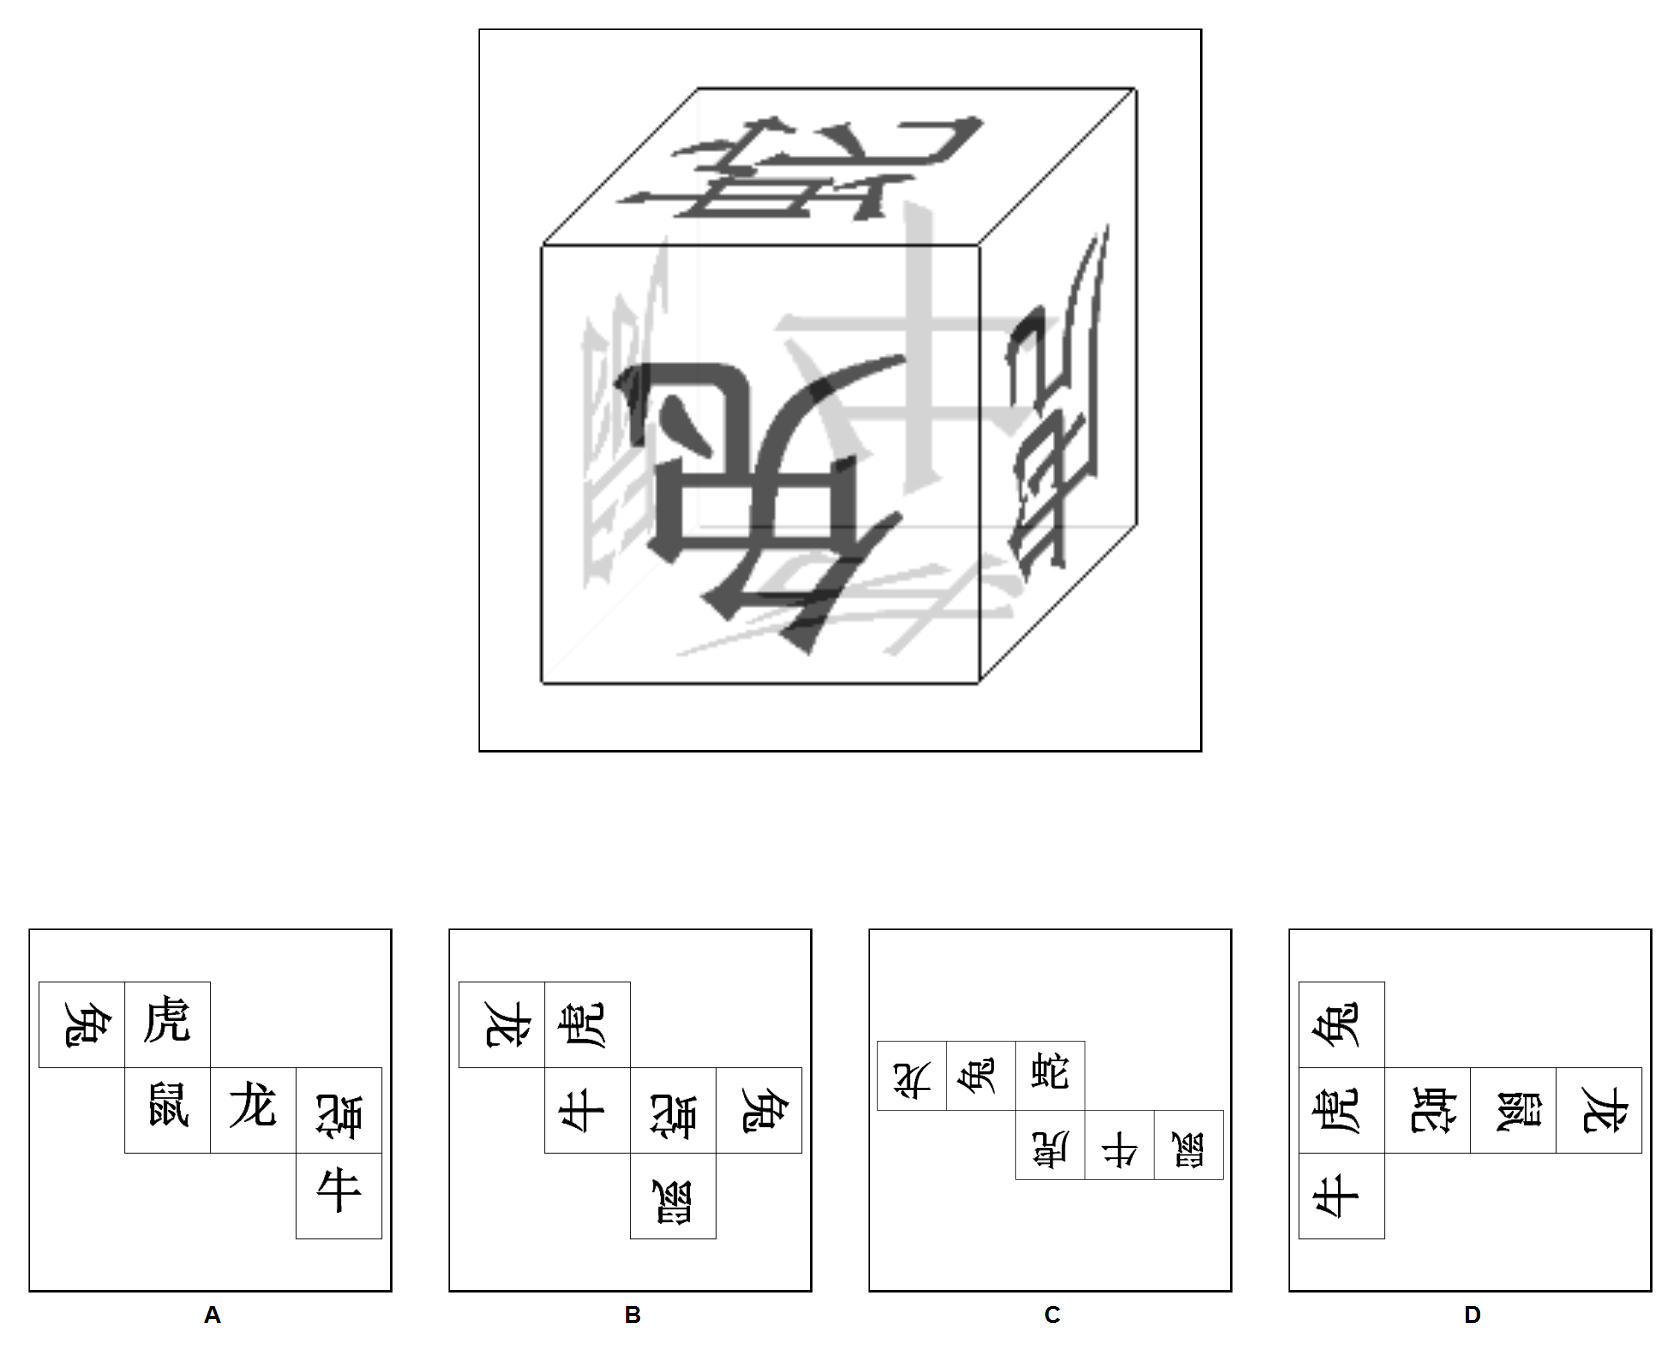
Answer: A